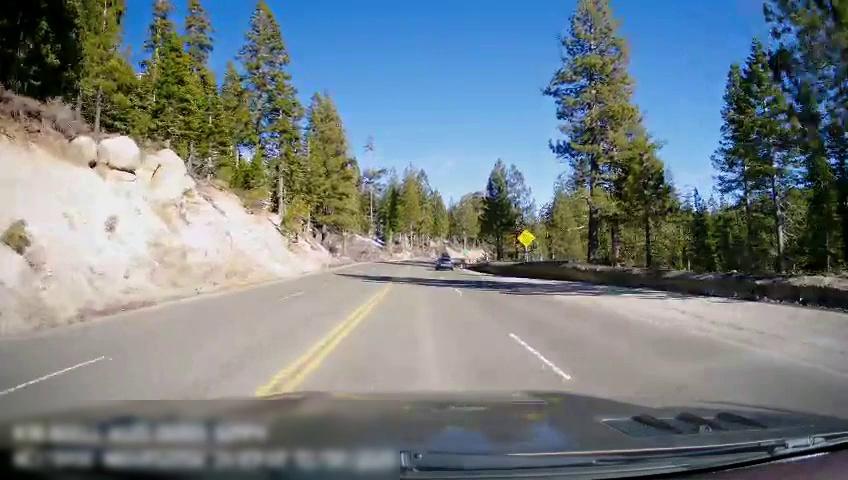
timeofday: Day
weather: Sunny
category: Drivable Space
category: Vehicles | Car
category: Lanes | Opposite Lane
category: Lanes | Opposite Lane
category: Lanes | Opposite Lane
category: Lanes | Current Lane
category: Lanes | Current Lane
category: Traffic | Signs